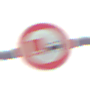
Verkehrszeichen: UeberholverbotKraftfahrzeuge
Umgebung: Outdoor, Suburban
Tageszeit: SunriseSunset
Wetter: PartlyCloudy
Licht: Natural
Jahreszeit: NotSpecified
Kontrast: MediumContrast